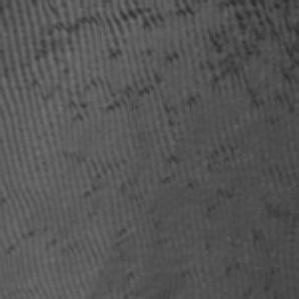
Label: frost